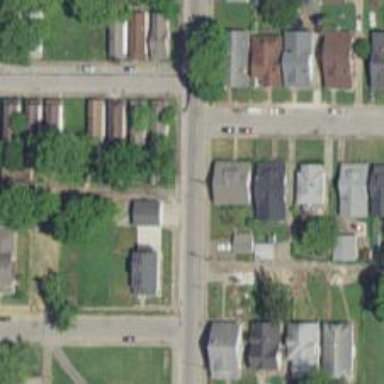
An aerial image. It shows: Alley classified as service road.